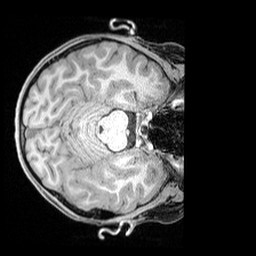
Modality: T1w
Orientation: axial
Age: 8
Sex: male
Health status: ill
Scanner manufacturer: siemens
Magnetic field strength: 3 T
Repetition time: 1.6 s
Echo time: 0.00179 s